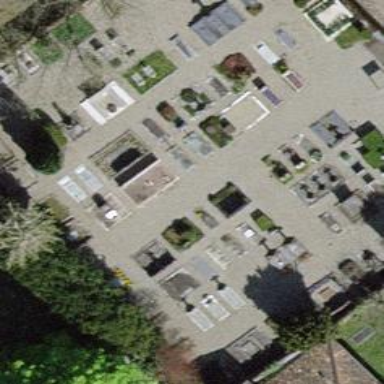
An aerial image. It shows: Cemetery.